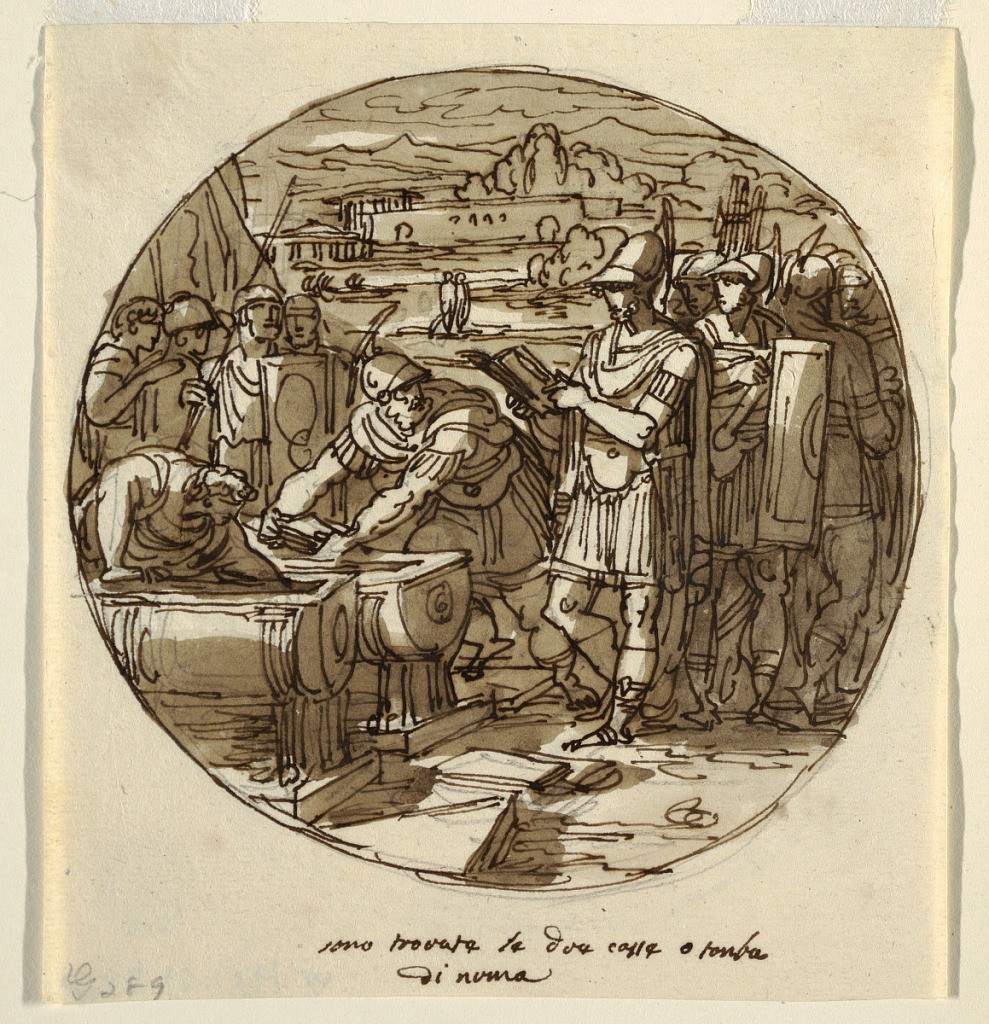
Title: Retrieval of Books from the Tomb of Numa, Sala di Numa Pompilius, Palazzo Milzetti, Faenza
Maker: Felice Giani, Italian, 1758–1823
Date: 1802–05
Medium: Pen and brown ink, brush and brown wash over black chalk on white laid paper
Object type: Drawing
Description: Civilian and soldier take books from two sarcophagi at left,while another officer reads book in center; groups of soldiers stand on either side in middle plane. Distant view of mountainous country with walled town.